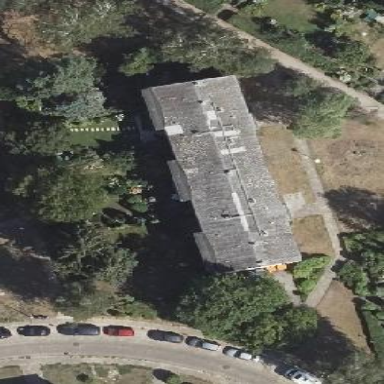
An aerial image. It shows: Gabled roof on building that houses apartments.